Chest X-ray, PA view. Patient: 31 years old, sex F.
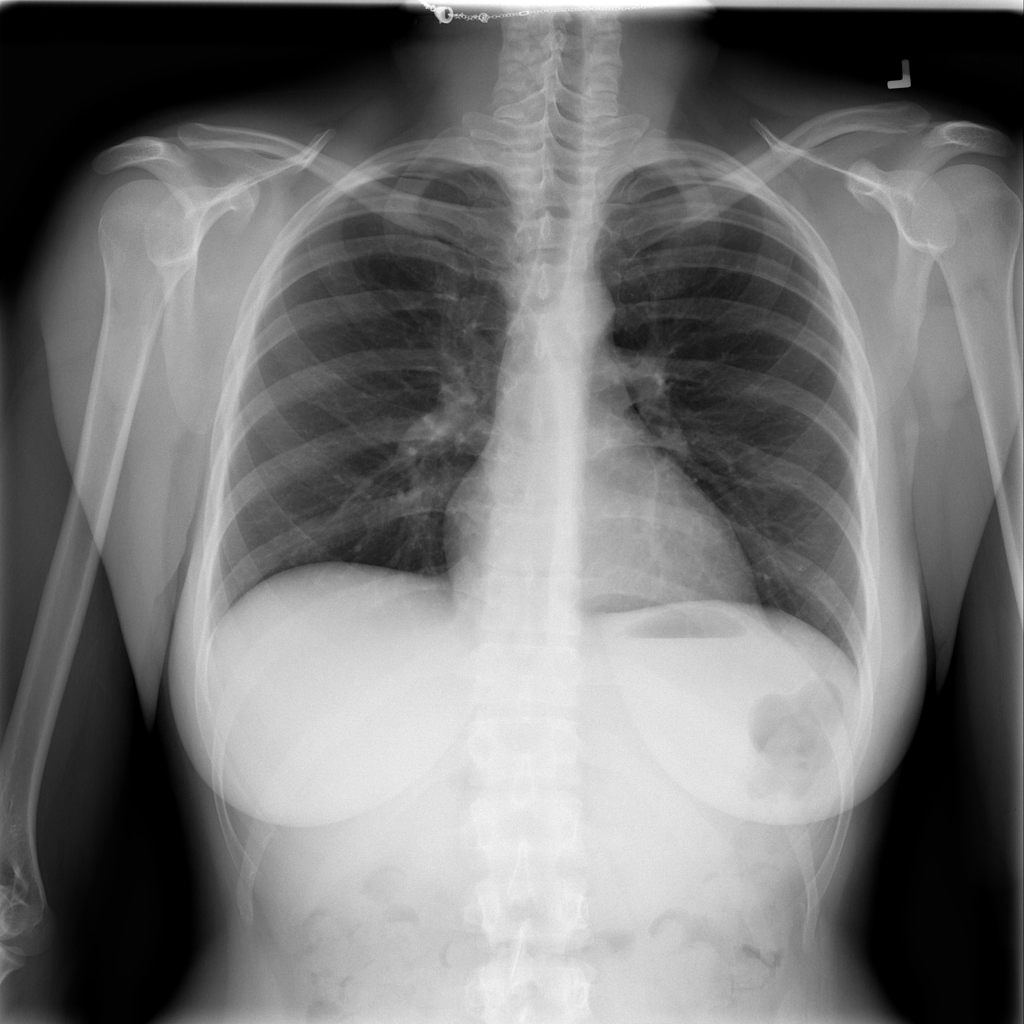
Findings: No Finding